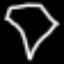
Label: diamond